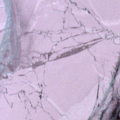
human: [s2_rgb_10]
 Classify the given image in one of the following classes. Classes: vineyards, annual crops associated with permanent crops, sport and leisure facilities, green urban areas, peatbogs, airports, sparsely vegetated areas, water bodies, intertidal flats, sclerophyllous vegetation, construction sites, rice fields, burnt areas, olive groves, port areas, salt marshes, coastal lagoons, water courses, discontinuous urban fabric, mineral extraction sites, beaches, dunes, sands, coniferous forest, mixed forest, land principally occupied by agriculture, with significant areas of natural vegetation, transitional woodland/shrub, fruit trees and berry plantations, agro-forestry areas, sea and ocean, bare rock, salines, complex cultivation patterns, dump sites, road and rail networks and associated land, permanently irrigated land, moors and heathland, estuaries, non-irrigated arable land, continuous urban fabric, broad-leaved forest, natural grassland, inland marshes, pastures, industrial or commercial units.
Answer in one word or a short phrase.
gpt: sea and ocean